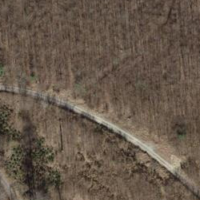
EUNIS habitat code: 41
Species observed at this site:
Sambucus racemosa